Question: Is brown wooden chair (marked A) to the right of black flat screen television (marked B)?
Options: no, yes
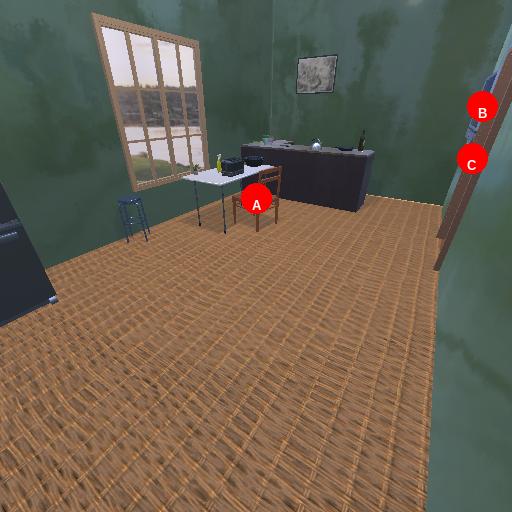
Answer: no